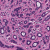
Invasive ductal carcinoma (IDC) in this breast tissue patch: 0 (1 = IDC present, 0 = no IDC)